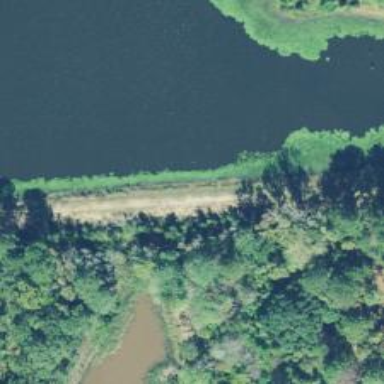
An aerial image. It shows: Dam across waterway.